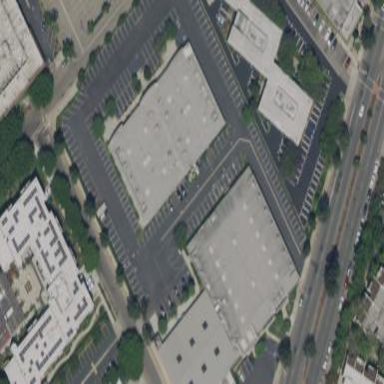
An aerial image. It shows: Commercial building.